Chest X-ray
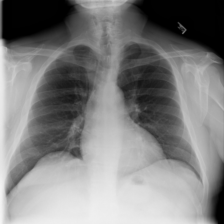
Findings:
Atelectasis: negative
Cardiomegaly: negative
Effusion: negative
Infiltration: negative
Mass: negative
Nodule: negative
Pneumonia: negative
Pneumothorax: negative
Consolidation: negative
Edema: negative
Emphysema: negative
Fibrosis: negative
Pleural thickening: negative
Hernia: negative